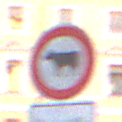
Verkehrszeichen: VerbotViehtrieb
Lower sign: ZeitangabenMitBeschraenkungAufWochentage8
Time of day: SunriseSunset
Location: Outdoor (Urban)
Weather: Clear
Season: NotSpecified
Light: Natural